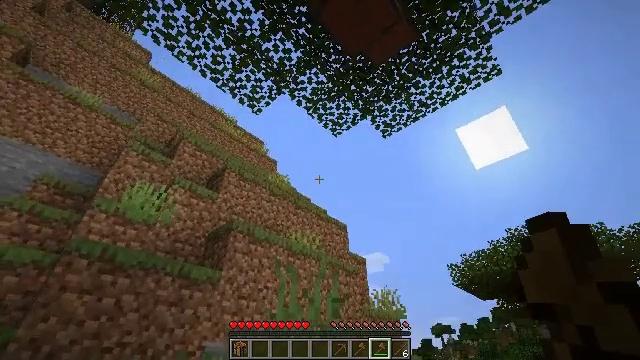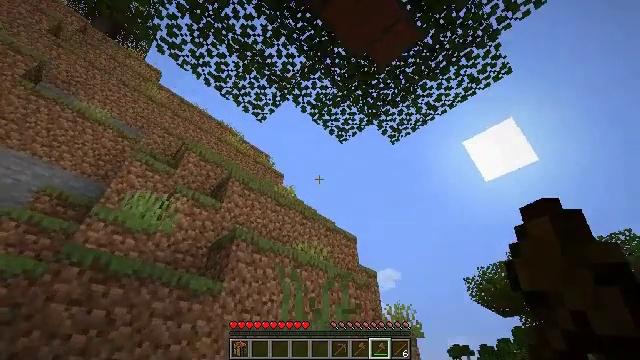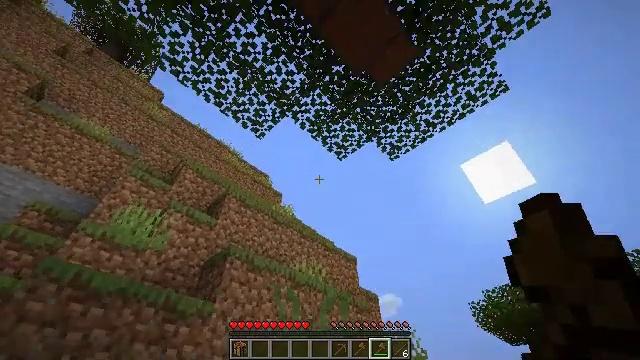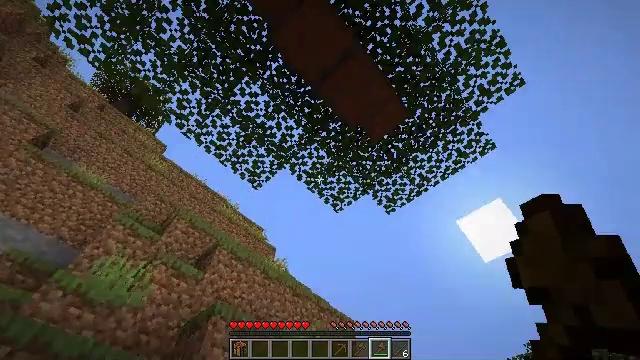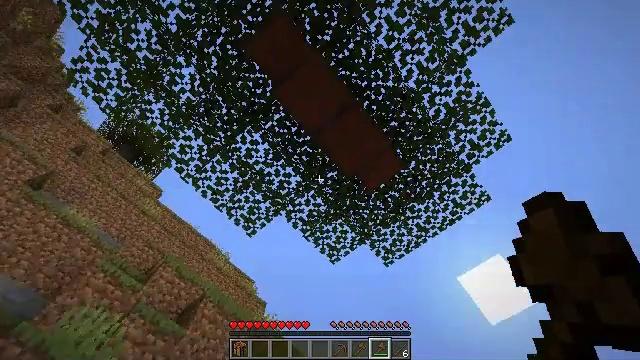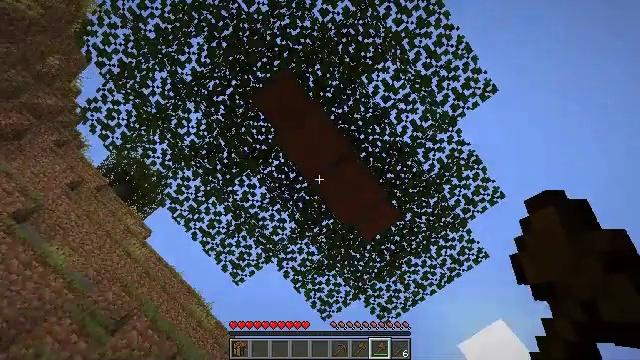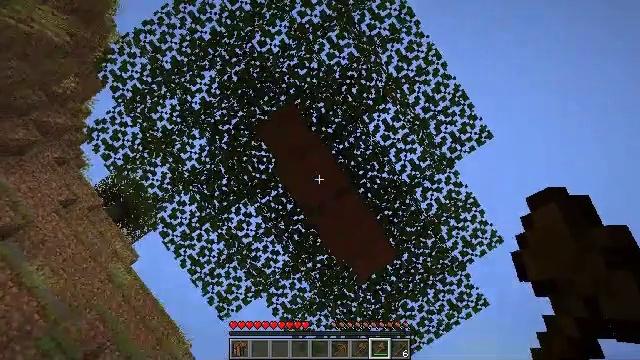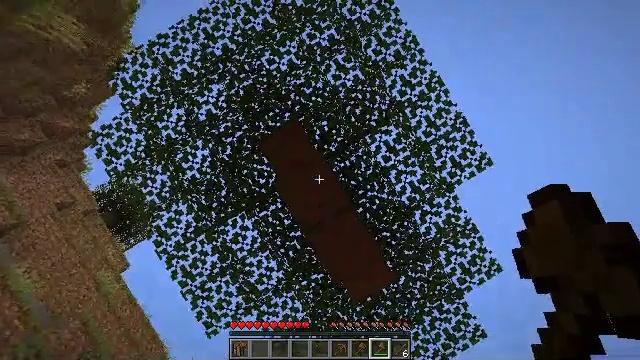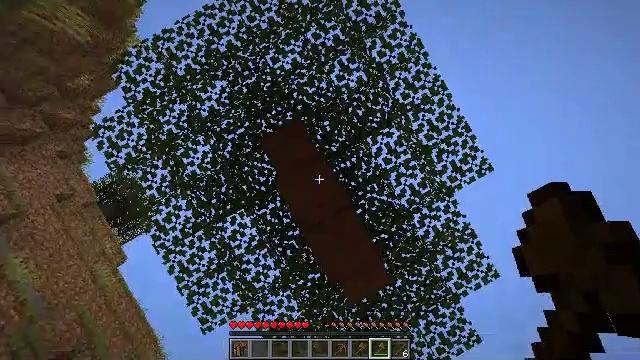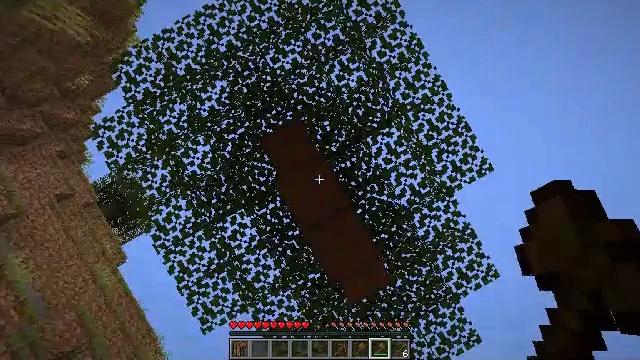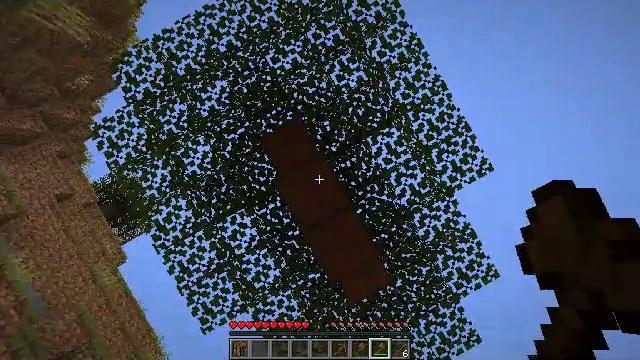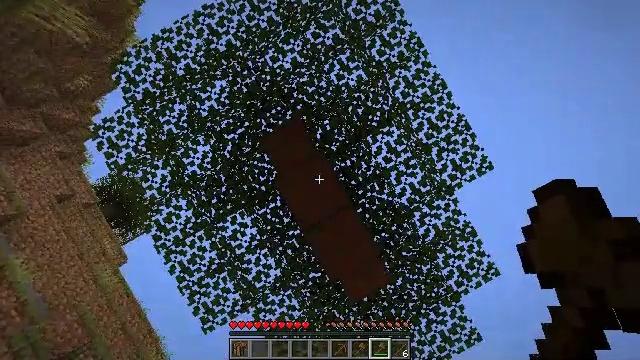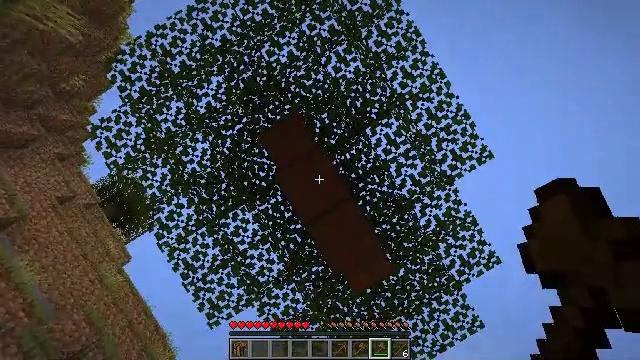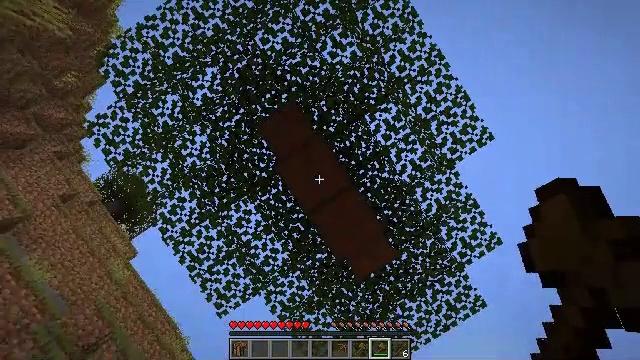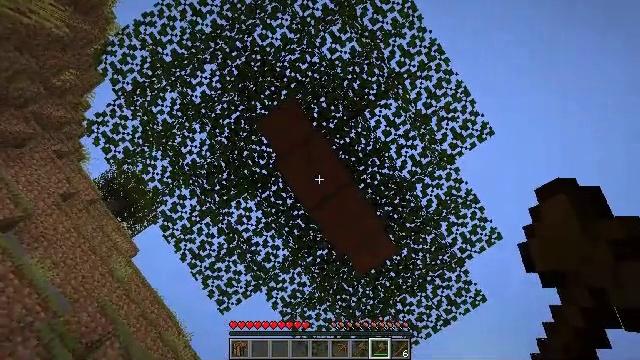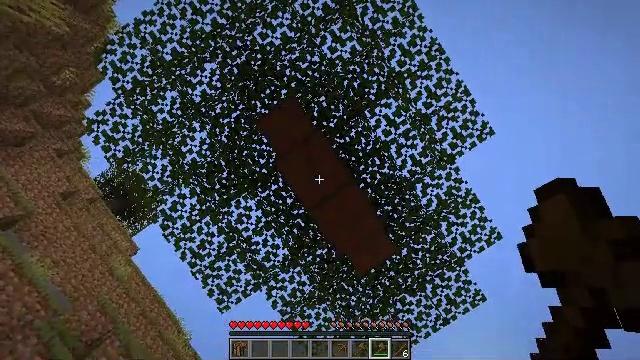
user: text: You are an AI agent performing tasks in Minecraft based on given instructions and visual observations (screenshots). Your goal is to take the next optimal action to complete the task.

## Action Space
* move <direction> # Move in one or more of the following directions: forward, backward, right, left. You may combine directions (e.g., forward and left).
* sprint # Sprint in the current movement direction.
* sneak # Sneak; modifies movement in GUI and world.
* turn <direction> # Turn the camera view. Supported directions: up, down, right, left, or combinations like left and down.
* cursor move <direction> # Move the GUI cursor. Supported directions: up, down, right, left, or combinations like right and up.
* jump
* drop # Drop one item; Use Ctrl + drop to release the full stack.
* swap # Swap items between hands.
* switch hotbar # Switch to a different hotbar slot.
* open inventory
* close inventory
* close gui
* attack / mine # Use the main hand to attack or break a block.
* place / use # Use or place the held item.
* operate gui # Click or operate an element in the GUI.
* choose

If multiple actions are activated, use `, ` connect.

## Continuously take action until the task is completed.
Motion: motion action
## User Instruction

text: Collect acacia logs by breaking the tree.
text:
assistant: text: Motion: move forward, turn left and up
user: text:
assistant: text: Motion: turn up
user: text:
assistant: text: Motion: turn right and up
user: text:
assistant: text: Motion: turn right and up
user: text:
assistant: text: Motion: turn right and up
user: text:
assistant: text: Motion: turn right and up
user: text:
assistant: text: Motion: turn right and up
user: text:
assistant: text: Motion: turn right
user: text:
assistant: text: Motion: no_op
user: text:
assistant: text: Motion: no_op
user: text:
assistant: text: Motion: no_op
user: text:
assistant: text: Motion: turn left and down
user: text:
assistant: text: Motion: turn left and down
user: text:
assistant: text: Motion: no_op
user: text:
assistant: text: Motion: attack / mine
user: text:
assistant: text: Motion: attack / mine
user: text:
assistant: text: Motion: attack / mine
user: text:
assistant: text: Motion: attack / mine
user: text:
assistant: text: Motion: attack / mine
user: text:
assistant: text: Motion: attack / mine
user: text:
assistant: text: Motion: attack / mine
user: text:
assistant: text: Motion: attack / mine
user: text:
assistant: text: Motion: attack / mine
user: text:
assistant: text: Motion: attack / mine
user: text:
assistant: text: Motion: attack / mine
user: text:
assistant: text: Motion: attack / mine
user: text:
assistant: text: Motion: attack / mine
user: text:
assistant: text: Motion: attack / mine
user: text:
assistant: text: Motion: attack / mine
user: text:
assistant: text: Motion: attack / mine